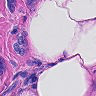
Metastatic tissue present: yes